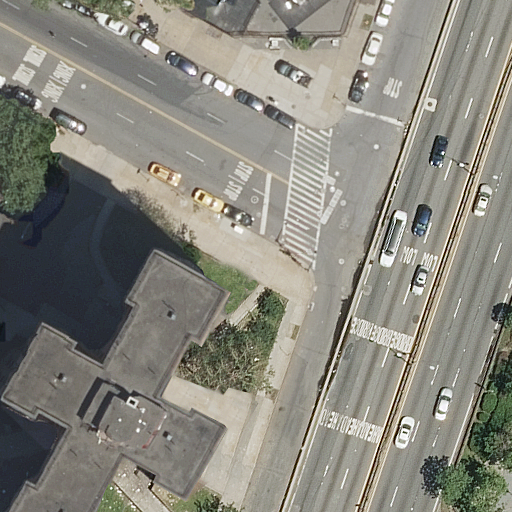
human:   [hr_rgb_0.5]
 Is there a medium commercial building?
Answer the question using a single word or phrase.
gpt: no

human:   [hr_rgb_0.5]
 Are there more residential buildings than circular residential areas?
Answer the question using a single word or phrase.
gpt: yes

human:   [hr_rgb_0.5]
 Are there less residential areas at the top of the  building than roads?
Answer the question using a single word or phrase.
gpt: yes

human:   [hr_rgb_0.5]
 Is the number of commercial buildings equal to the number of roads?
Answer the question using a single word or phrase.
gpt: no

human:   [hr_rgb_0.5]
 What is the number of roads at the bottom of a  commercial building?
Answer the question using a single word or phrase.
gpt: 0

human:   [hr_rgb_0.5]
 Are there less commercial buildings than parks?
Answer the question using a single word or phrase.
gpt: yes

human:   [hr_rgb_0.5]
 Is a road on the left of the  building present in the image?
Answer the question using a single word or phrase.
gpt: no

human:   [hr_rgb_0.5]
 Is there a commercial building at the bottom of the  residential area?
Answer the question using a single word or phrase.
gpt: no

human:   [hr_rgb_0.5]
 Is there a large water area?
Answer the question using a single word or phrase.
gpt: no

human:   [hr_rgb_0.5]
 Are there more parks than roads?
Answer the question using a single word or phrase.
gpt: no

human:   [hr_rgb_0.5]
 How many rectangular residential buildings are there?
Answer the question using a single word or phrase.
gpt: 0

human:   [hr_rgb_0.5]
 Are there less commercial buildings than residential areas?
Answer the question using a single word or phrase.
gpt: yes

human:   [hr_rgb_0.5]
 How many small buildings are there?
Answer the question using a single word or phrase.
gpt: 0

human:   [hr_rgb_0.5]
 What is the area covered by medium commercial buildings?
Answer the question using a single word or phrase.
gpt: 0m2

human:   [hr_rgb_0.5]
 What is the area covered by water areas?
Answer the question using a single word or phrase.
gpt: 0m2

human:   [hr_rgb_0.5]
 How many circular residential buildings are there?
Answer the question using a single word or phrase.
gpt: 0

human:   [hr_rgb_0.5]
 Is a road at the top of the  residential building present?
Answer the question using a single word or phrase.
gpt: yes

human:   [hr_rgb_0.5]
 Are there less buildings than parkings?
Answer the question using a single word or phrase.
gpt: no

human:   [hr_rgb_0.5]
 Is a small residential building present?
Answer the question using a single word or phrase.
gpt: no

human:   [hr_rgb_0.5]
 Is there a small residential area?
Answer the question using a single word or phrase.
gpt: no

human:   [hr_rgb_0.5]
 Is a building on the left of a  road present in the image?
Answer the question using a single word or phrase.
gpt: yes

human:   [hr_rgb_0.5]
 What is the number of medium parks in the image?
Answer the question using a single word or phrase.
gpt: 0

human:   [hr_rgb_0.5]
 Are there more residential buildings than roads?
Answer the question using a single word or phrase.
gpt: no

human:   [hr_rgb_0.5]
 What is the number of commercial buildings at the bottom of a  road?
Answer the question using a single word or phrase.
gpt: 0

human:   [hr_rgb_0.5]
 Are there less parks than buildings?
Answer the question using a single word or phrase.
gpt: no

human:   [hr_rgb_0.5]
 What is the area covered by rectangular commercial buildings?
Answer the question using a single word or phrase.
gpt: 0m2

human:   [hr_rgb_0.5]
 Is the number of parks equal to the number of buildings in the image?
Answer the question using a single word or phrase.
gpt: yes

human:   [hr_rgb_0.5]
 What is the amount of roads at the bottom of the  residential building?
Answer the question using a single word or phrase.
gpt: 1

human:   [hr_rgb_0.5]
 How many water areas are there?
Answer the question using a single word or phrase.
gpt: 0

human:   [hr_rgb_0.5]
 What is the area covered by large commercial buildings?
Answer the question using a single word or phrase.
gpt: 0m2

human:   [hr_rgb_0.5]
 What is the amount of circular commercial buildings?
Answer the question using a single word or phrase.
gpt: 0

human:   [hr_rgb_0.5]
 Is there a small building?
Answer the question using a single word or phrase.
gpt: no

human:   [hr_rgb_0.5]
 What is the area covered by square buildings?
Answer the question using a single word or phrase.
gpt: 0m2

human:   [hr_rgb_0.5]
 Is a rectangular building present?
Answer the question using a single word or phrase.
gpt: no

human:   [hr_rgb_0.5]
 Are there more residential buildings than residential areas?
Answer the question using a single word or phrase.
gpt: no

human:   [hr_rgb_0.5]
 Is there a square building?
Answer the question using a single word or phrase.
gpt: no